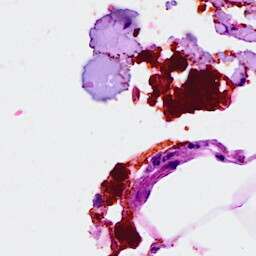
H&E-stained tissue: Breast